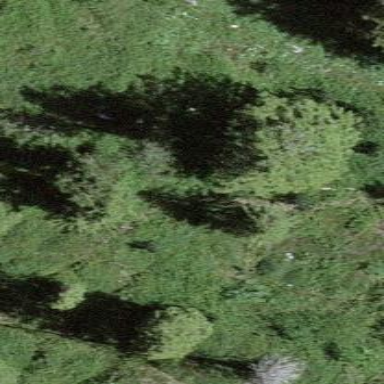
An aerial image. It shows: Patch of scrub vegetation.